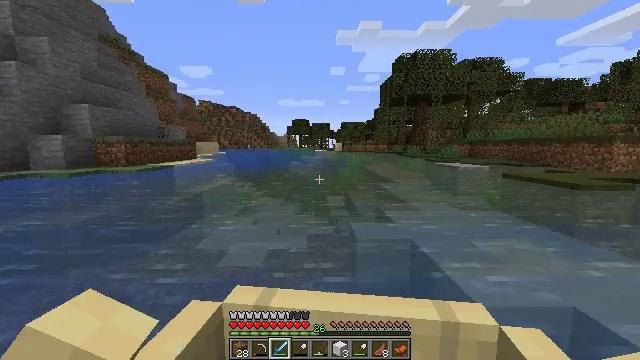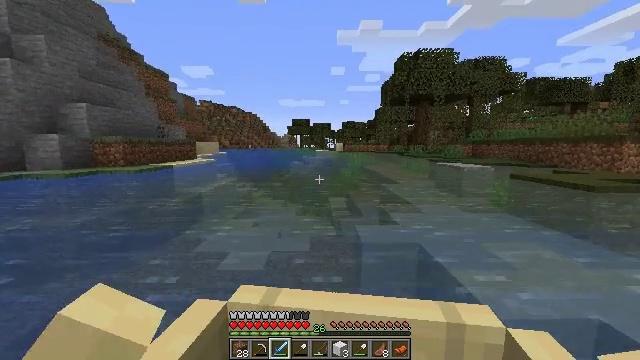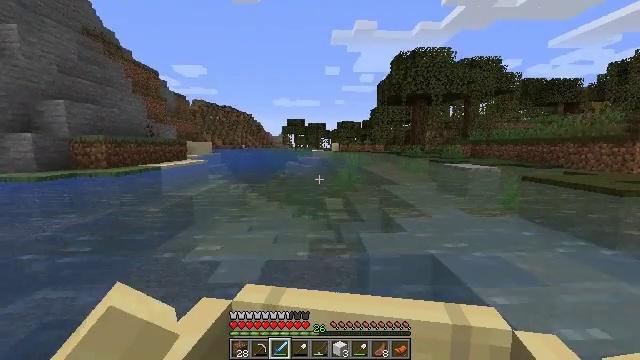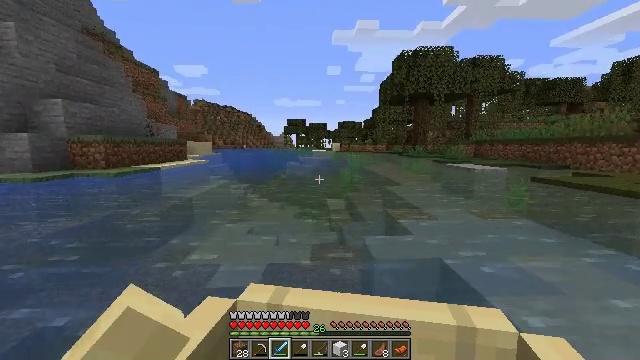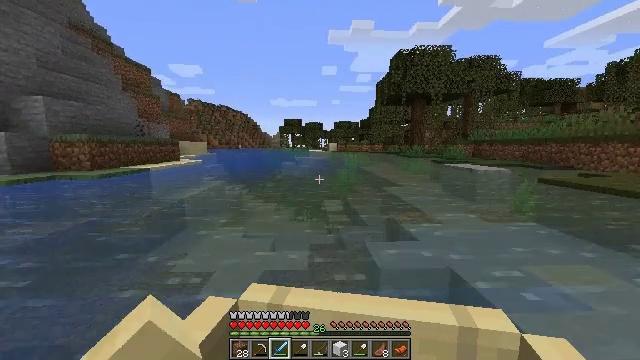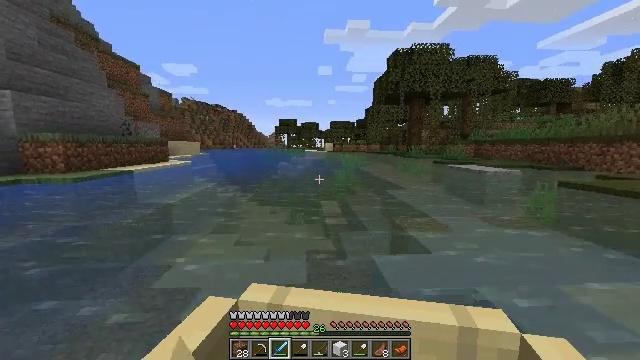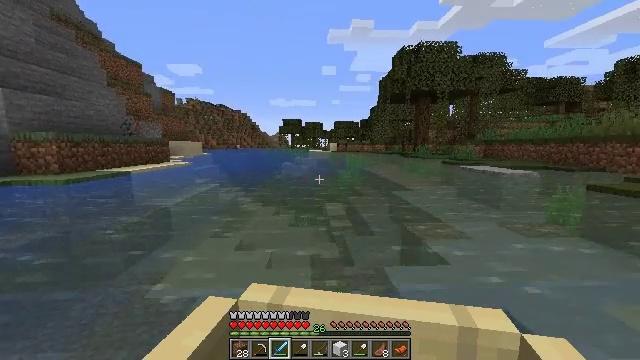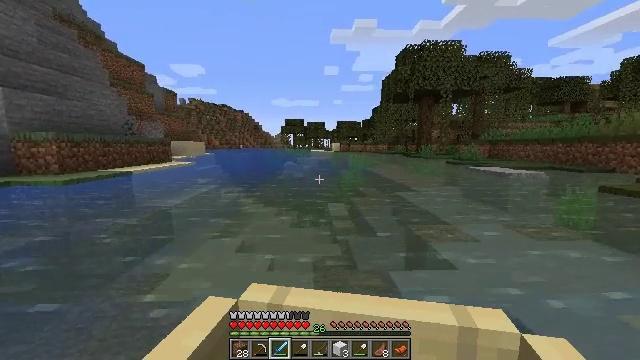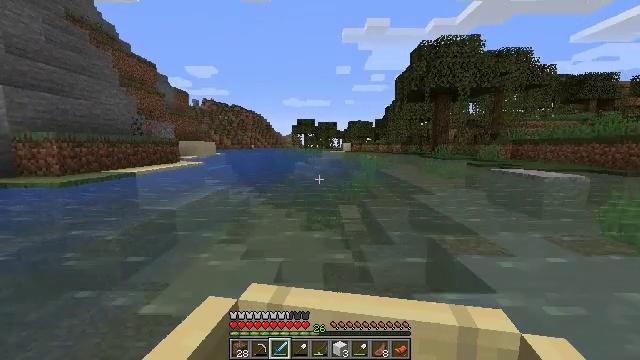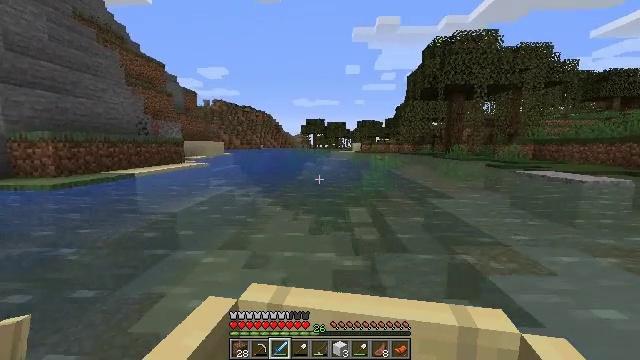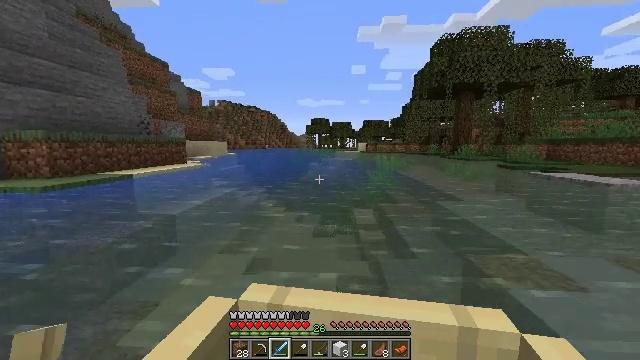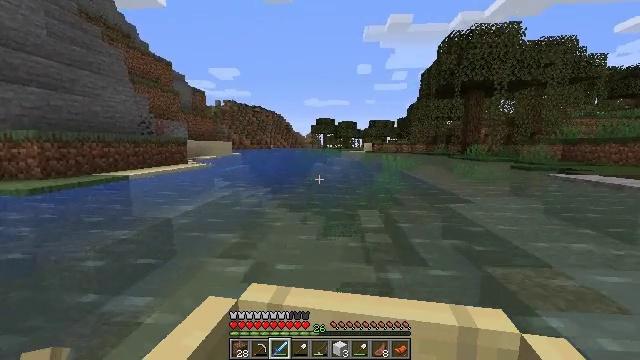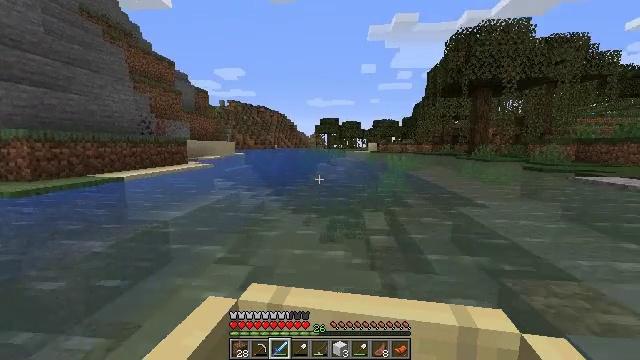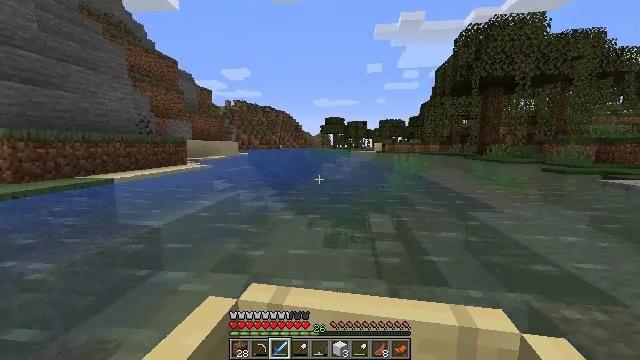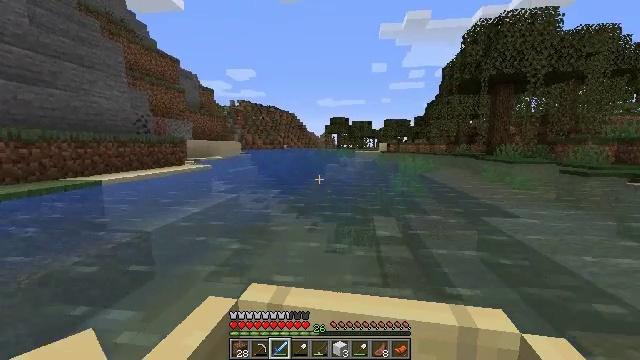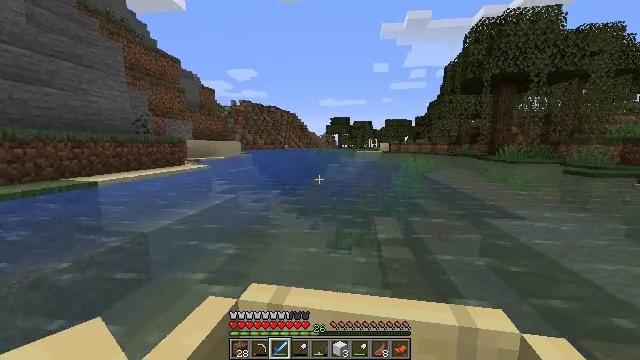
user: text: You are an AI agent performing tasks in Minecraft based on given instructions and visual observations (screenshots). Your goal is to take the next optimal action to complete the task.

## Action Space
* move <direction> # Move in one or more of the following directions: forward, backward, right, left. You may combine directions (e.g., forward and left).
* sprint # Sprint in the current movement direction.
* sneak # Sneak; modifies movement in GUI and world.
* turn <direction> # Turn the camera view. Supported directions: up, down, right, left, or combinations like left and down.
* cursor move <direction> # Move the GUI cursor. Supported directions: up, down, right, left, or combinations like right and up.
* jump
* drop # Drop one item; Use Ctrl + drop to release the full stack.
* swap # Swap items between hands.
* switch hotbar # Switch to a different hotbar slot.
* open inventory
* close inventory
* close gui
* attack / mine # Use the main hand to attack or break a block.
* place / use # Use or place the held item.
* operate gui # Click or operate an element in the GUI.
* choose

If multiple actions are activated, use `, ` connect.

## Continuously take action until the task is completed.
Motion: motion action
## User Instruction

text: Drop a lily pad.
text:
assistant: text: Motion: move forward, turn left
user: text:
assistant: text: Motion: move forward, turn left
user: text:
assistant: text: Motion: move forward
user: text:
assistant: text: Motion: move forward and move left
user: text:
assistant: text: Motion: move forward and move left
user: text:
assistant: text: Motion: move forward and move left
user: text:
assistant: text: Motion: move forward
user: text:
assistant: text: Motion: move forward
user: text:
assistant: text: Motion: move forward
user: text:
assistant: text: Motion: move forward
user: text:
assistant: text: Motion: move forward
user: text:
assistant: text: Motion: move forward
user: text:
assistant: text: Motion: move forward
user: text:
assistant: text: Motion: move forward
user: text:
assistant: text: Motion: move forward
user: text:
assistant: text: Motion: move forward
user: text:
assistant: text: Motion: move forward
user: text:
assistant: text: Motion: move forward
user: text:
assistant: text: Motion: move forward
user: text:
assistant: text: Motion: move forward
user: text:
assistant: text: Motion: move forward
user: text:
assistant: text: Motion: move forward
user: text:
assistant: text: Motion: move forward, turn right
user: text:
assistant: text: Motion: move forward, turn right and up
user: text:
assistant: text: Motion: move forward, turn right
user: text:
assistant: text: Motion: move forward
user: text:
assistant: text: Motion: move forward
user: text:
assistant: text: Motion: move forward
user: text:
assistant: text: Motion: move forward
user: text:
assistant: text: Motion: move forward